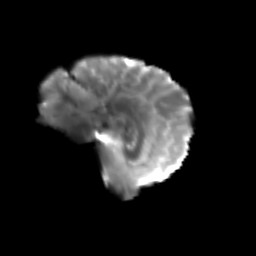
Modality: T2w
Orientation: sagittal
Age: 49
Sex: female
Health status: ill
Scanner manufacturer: siemens
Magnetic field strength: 3 T
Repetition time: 8.7 s
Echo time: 0.11 s